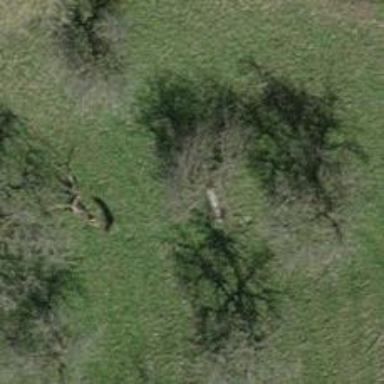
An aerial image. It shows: Single tag "natural: tree."